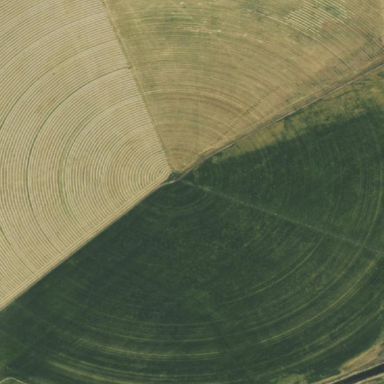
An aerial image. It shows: Farmland with pivot irrigation system.